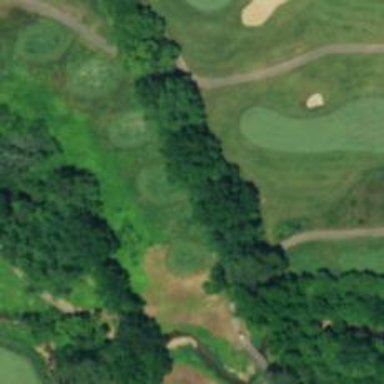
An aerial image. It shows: Path for both road and golf.